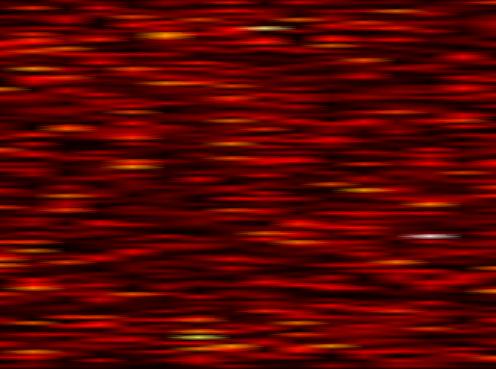
Label: OFDM